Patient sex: M
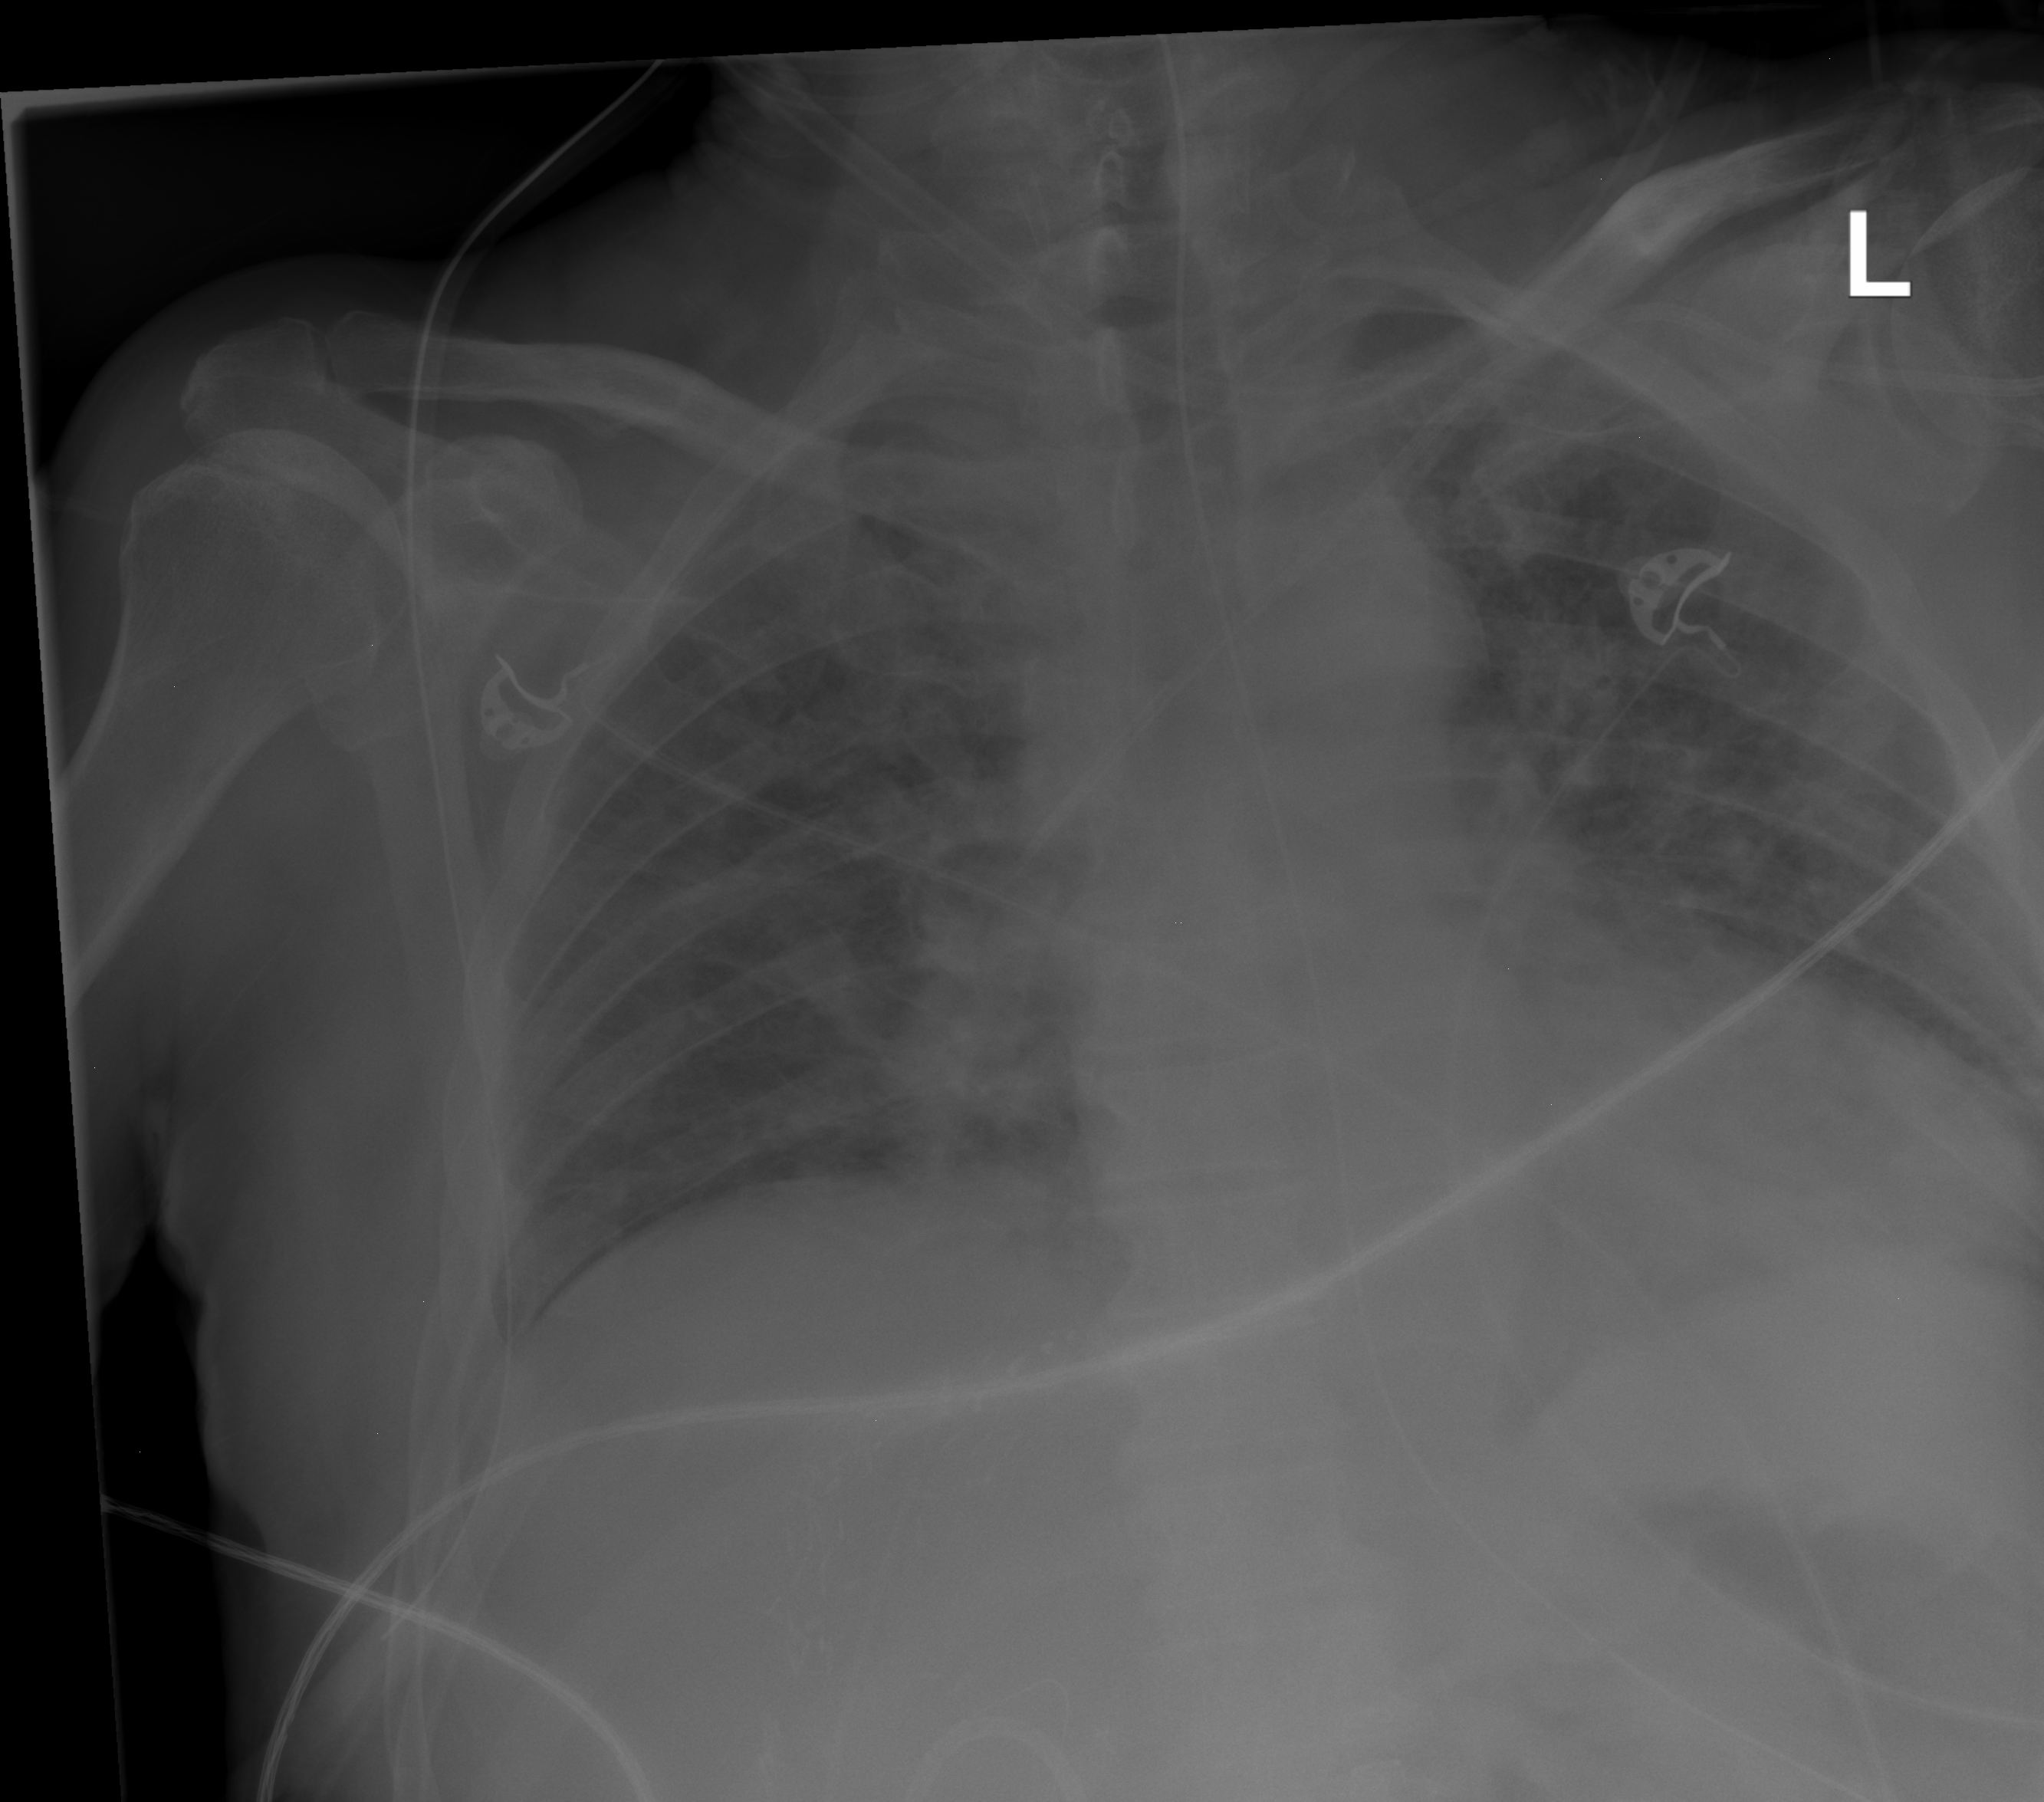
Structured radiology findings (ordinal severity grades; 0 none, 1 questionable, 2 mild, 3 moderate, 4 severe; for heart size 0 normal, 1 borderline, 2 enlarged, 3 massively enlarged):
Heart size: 0
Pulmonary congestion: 3
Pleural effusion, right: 2
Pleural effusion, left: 2
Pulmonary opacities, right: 0
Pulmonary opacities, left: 0
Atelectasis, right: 0
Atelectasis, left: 0